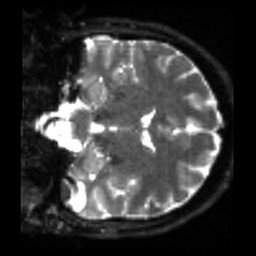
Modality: sbref
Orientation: coronal
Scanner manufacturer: siemens
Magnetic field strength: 3 T
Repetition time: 4 s
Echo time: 0.0594 s